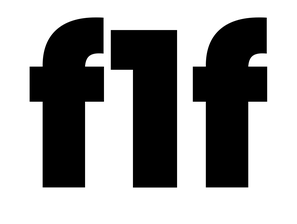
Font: Poppins-ExtraBold